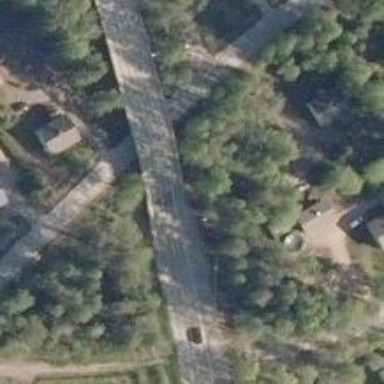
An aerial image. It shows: Asphalt cycleway.